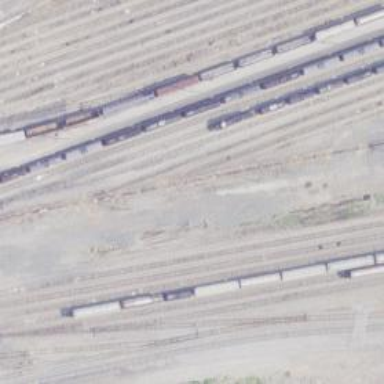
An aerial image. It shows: Railway yard.